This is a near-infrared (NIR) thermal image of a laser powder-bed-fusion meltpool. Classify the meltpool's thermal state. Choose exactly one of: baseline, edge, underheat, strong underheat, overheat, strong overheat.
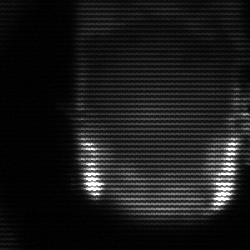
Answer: baseline